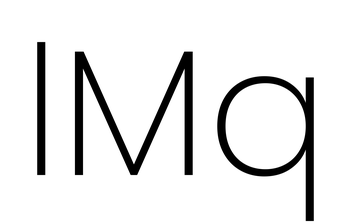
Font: Poppins-ExtraLight